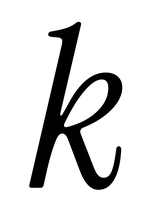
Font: InstrumentSerif-Italic